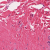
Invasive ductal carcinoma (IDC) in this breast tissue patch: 0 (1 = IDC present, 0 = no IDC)